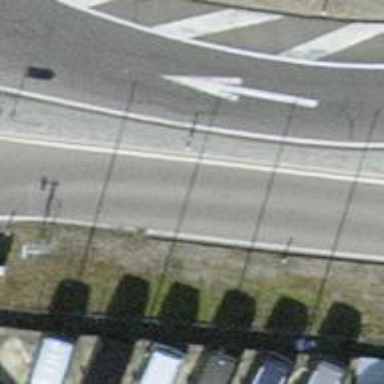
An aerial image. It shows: Concrete trunk link highway.